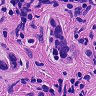
Metastatic tissue present: yes